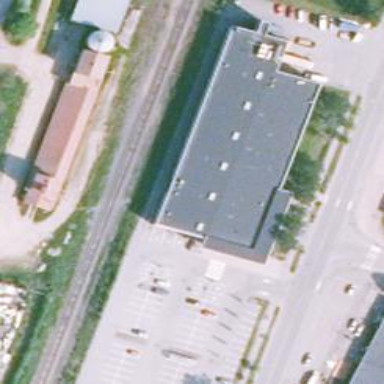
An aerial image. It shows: Post office.